Question: Let's say I have use cases:
and use cases are simple actions that can't be performed simultaneously. The , though, can only happen while first second has happened. Do I have to specify this in the model below? If yes, The model right now gives me impression that the first and second use cases have to be performed (which is not true in the system) in order to perform the third.

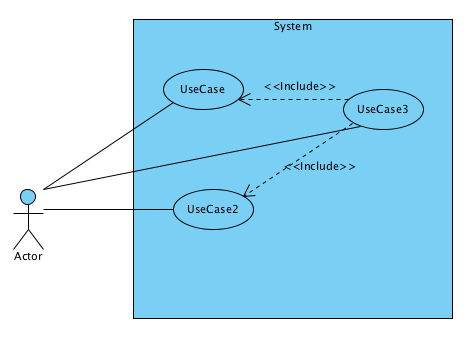
Answer: Try to model it using a precondition: "The precondition of a use case announces what the system will ensure is true before letting the use case start". (A. Cockburn, Writing Effective Use Cases, p. 81)
Exactly how you can annotate a precondition depends on your tool. A precondition is typically written down in textual form (human-readable to non-IT stakeholders) or explicitly references another use case.
Advantage: Clean solution. Uncluttered diagram.
Possible disadvantage: You'll only see that in the full documentation.
Possible workaround: Define such if/else related decisions in an activity diagram and refer to that in the use cases with a note / hyperlink.